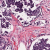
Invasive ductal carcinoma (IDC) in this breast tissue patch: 1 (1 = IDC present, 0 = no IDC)